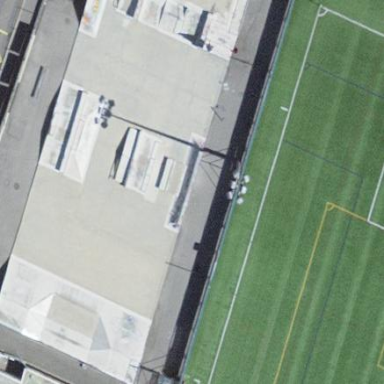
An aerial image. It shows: Sports center building.